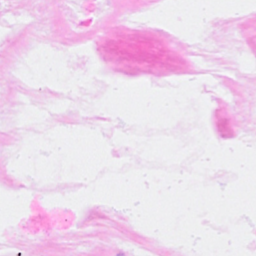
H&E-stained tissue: Breast